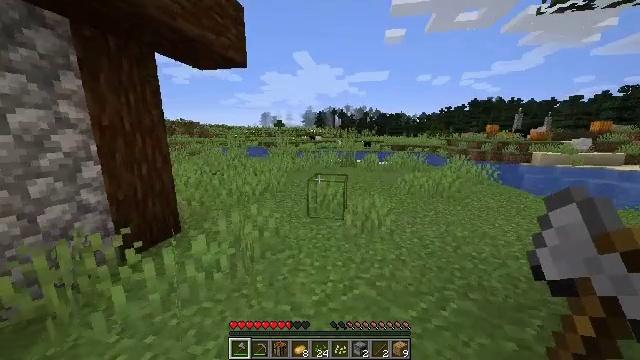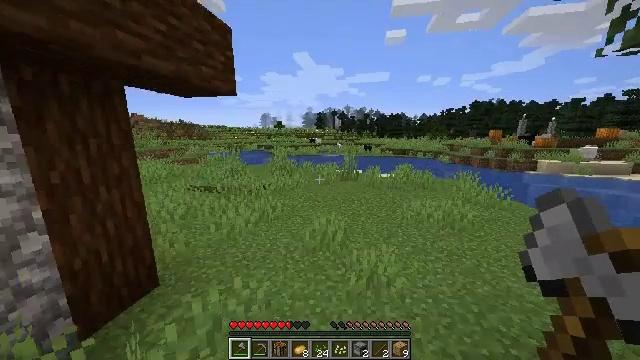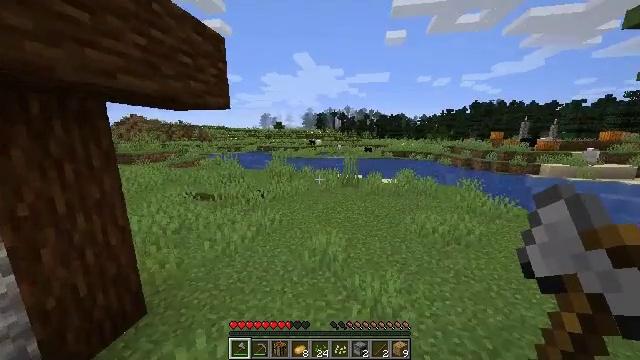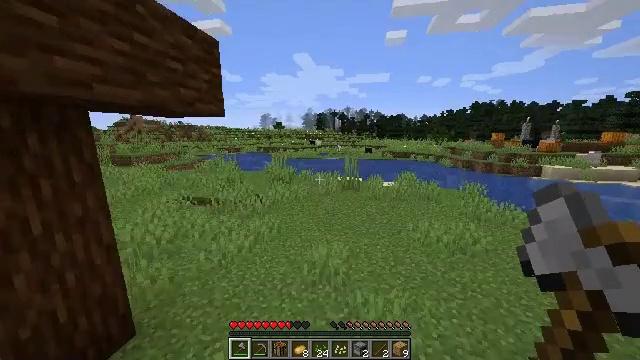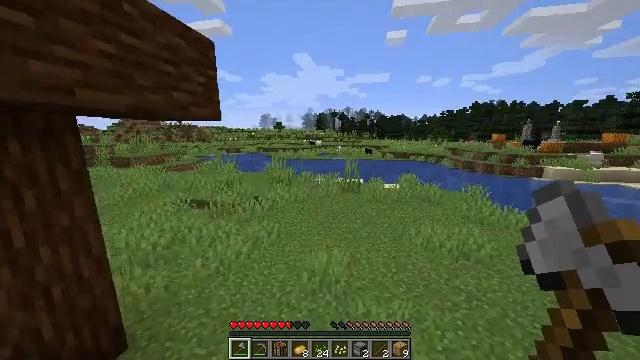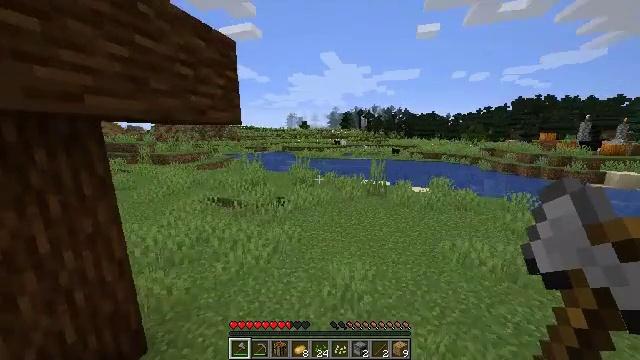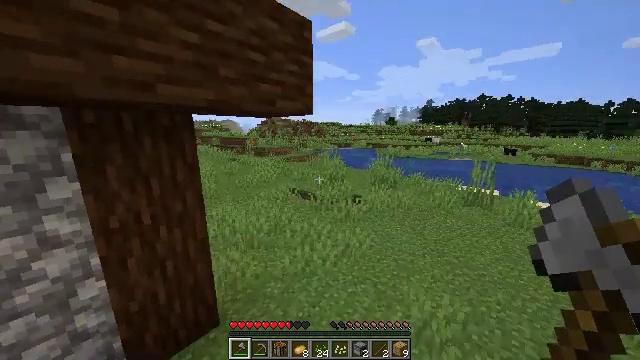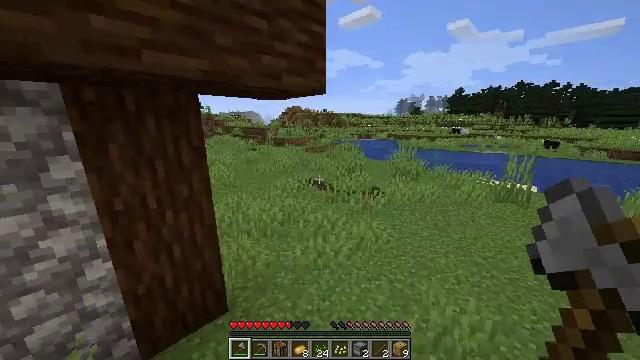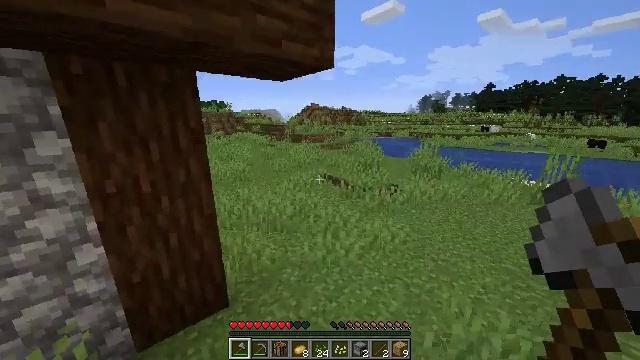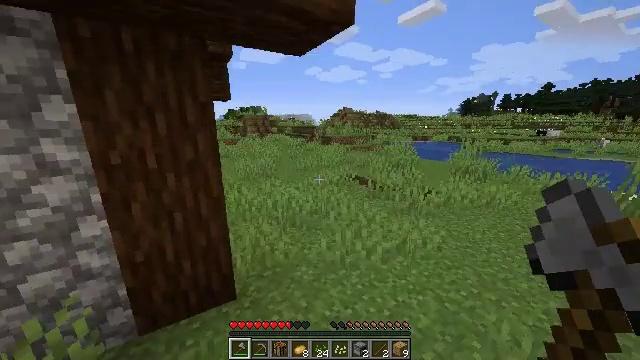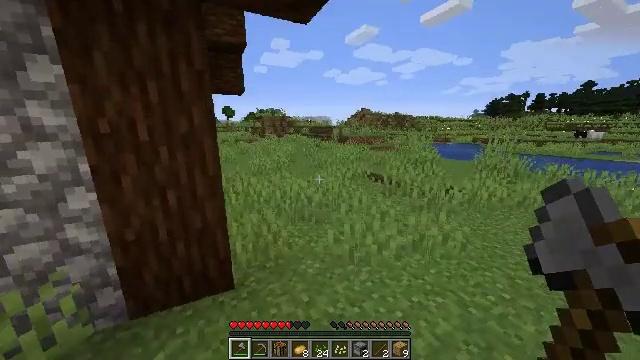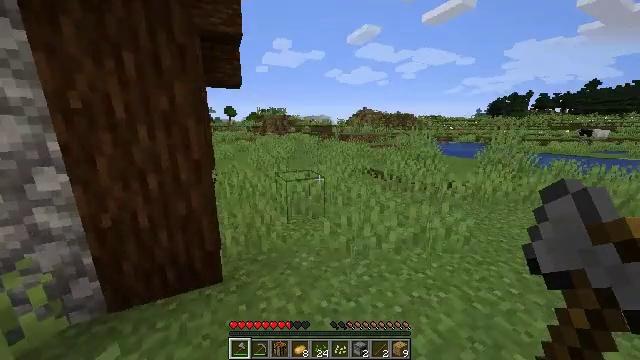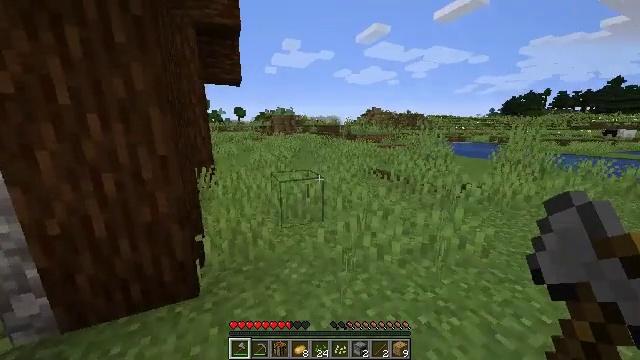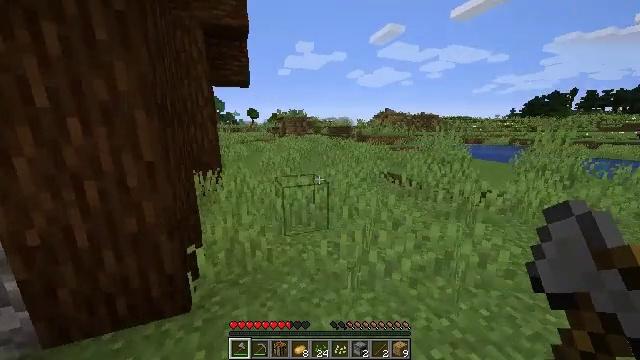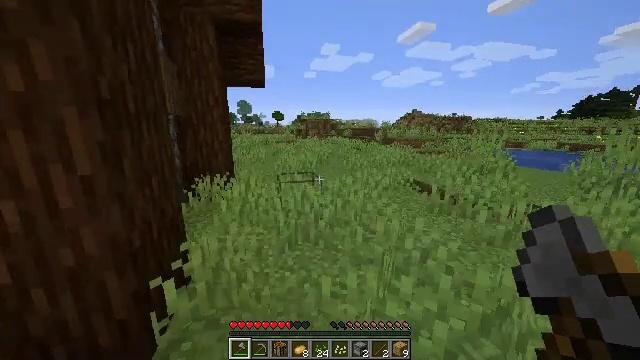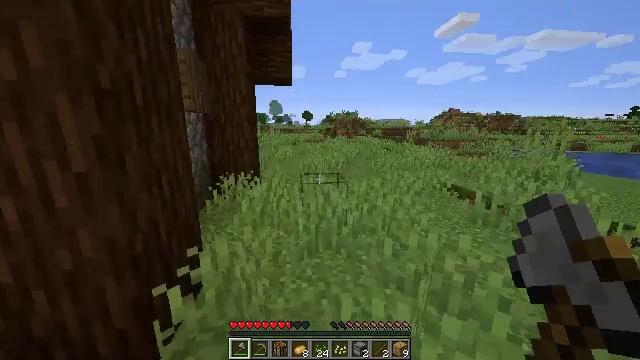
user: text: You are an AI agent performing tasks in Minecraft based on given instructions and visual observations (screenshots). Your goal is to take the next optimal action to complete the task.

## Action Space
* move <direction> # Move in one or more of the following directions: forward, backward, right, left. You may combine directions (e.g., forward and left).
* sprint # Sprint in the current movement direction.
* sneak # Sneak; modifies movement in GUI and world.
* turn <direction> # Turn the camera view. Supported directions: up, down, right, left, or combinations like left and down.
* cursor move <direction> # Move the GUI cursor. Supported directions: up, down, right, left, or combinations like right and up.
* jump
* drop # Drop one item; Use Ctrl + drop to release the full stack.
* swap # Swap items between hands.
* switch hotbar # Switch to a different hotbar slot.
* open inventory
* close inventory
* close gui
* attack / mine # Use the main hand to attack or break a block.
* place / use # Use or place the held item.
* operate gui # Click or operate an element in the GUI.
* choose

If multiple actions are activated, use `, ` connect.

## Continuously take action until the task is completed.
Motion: motion action
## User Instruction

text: Take down the purple bed.
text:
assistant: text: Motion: move forward, sprint, jump
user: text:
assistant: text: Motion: move forward, sprint, jump
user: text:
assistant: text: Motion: move forward, sprint, jump
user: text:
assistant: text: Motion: move forward, sprint, jump
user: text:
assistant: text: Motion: move forward, sprint, turn left, jump
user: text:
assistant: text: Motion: move forward, sprint, turn left, jump
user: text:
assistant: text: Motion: move forward, sprint, turn left and down, jump
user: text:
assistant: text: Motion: move forward, sprint, turn left, jump
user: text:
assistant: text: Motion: move forward, sprint, turn left and up
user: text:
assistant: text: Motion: move forward, sprint, turn left
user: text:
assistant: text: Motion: move forward, sprint
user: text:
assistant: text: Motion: move forward, sprint, turn left
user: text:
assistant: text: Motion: move forward, sprint, turn left
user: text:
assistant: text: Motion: move forward, sprint, turn left
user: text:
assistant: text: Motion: move forward, sprint, turn left
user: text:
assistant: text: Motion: move forward, sprint, turn right and down
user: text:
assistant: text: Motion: move forward, sprint, turn right
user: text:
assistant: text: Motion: move forward, sprint
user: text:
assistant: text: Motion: move forward, sprint
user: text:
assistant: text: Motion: move forward, sprint
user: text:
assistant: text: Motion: move forward, sprint
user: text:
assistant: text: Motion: move forward, sprint, turn left
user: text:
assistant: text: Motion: move forward and move right, sprint, turn left and up
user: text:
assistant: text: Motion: move forward and move right, sprint, turn left and up
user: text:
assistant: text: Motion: move forward and move right, sprint, turn left and up
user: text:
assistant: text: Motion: move forward and move right, sprint, turn left and up
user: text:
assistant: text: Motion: move forward and move right, sprint, turn left
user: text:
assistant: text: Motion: move forward and move right, sprint
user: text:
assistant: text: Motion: move forward and move right, sprint
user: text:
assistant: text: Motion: move forward and move right, sprint